Interaction volume radius: 5 \u00c5
Interaction volume height: 10 \u00c5
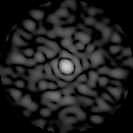
Disorder parameter: 0.7215